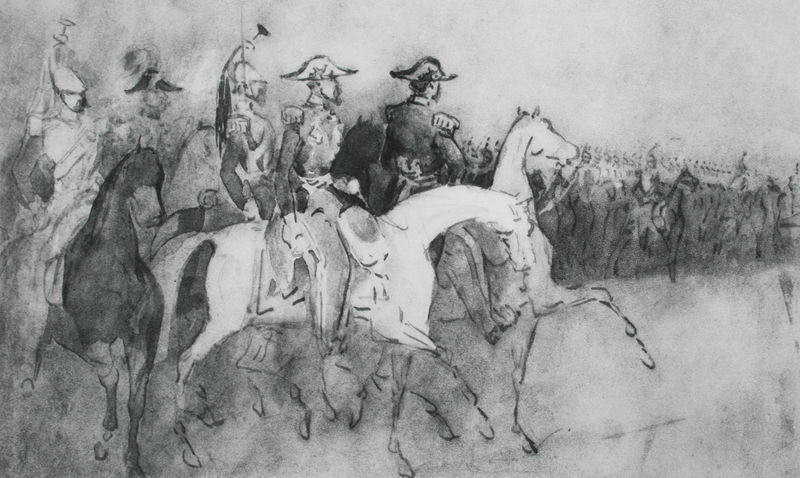
Titel: Napoléon III passant en revue un régiment de cuirassiers
Künstler: Constantin Guys
Standort: Neuchatel
Institution: Privatsammlung
Schlagwörter: himmel, kampf, kopf, weiß, aquarell, frankreich, grau, hut, hüte, männer, schwarz, skizze, zeichnung, menge, herr, feld, schlank, ohren, pferd, pferde, reiter, beine, huf, hufe, reiten, ritt, sattel, sprung, bein, umrisse, russland, schattierung, krieg, schlacht, soldaten, tusche, kohle, druck, schwarzweiss, radierung, militär, uniform, uniformen, soldat, reihe, epauletten, aquatinta, napoleon, helm, entwurf, armee, feldzug, heer, marsch, schimmel, schemenhaft, reihen, helme, kavallerie, general, feldherr, feldwebel, parade, rösser, lavierung, offiziere, schlachtfeld, galopp, gefecht, trompete, gurte, kommandant, reit, marschall, guys, univormen